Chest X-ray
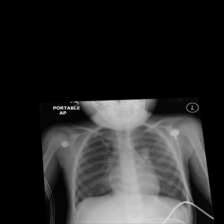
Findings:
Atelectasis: positive
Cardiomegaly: negative
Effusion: negative
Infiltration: positive
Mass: positive
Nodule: negative
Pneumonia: negative
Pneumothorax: negative
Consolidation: negative
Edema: negative
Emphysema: negative
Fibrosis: negative
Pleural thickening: negative
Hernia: negative